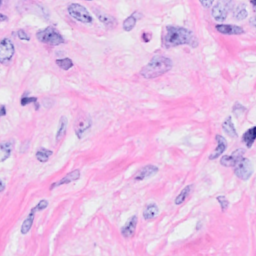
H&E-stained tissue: Breast